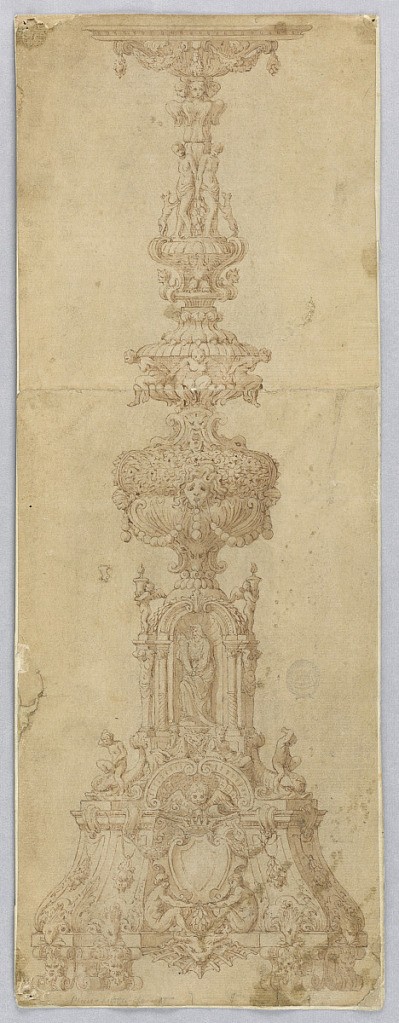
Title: Design for a Candelabrum
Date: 1520–50
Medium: Pen and ink, brush and wash on paper
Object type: Drawing
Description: Design for a candelabrum. At center, a niche with figure, flanked by terms and putti carrying urns. Above, a man and woman, each with a dog. At base, scrolling feet with masks. A nude mad and woman seated below a crowned shield.